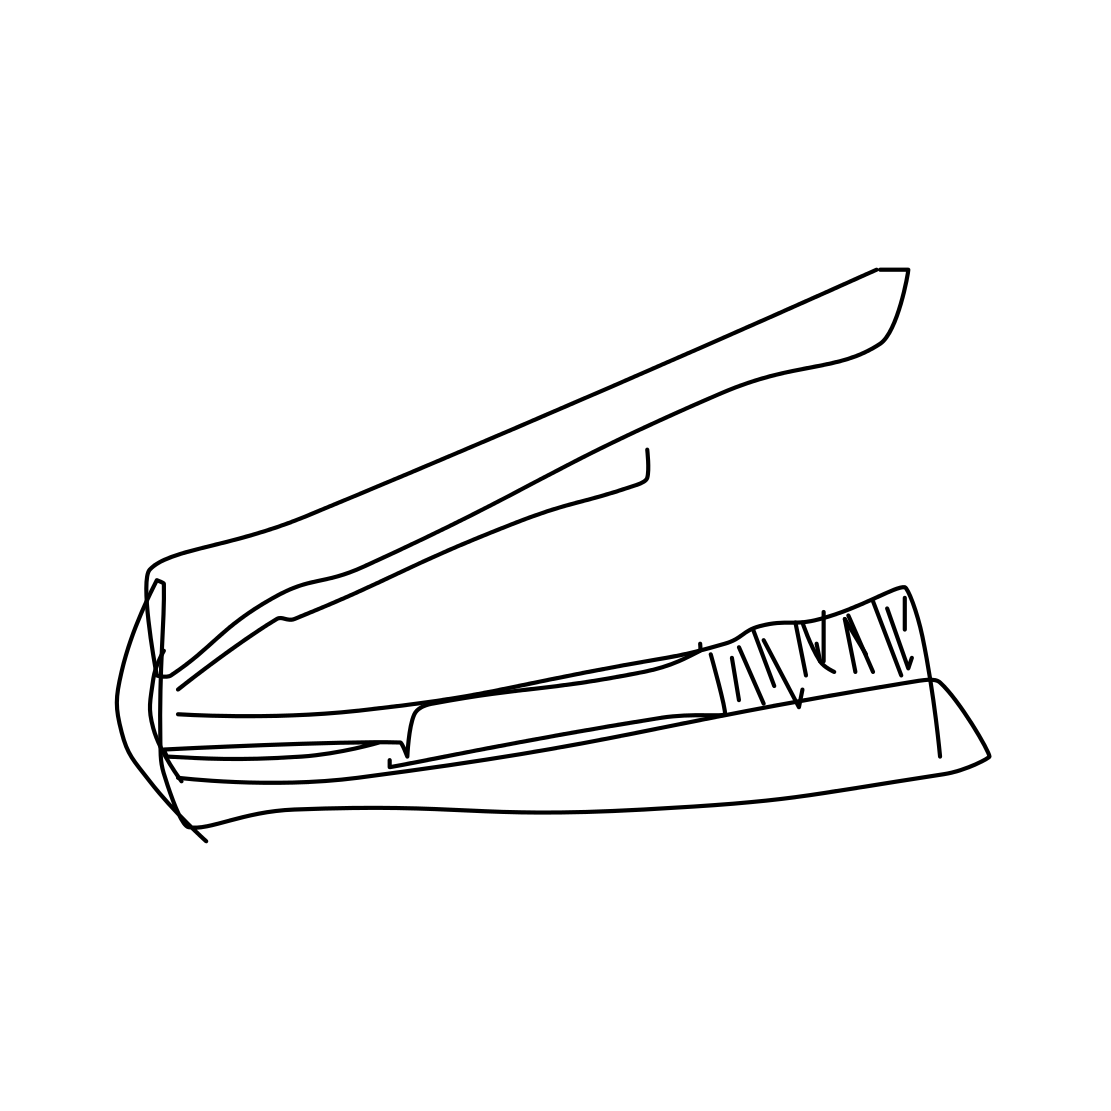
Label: stapler